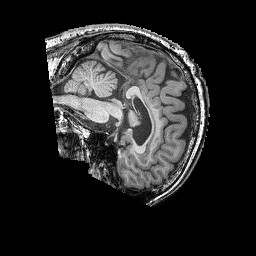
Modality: T1w
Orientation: sagittal
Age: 46
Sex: male
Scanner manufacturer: siemens
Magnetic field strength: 3 T
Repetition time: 2.25 s
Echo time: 0.00411 s